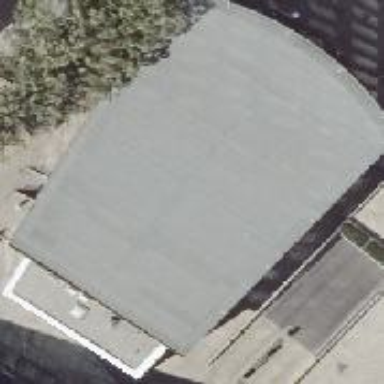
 now serving as museum and tourist attraction."